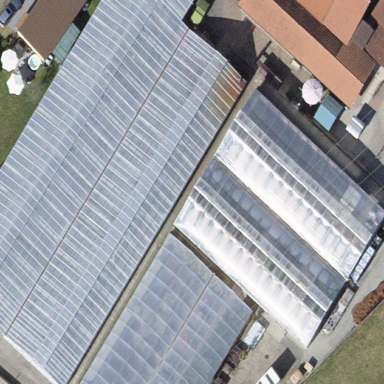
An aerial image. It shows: Building that serves as garden center.